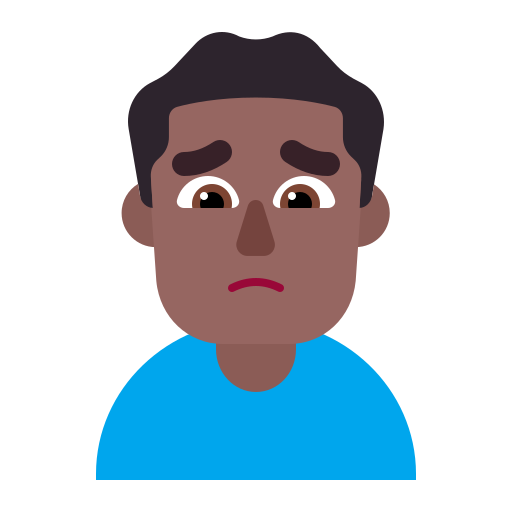
man frowning flat  dark